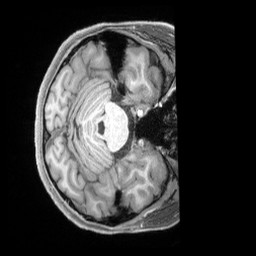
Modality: T1w
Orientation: axial
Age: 24
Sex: female
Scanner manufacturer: siemens
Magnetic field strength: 3 T
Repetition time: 2.4 s
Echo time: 0.00222 s